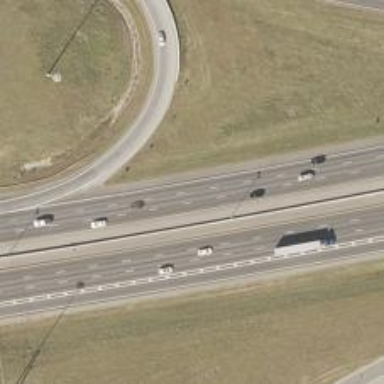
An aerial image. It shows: Asphalt motorway.